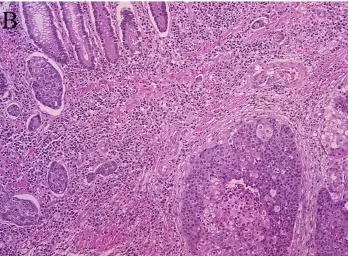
Ascending colonic. Histology (Elastica-Masson staining, 100x). But. Shows growth of transitional cells in the mucosa.
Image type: pathology (masson_trichrome)